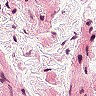
Metastatic tissue present: no